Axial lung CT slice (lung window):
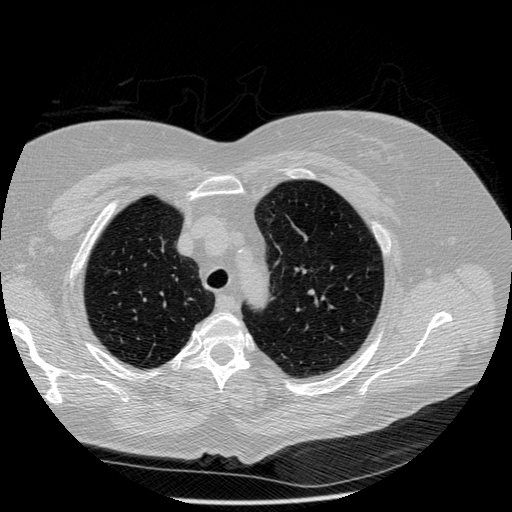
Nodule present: no